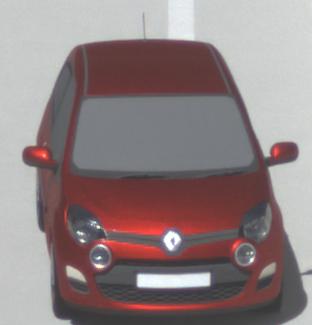
Make: Renault
Model: Twingo 1.2 LEV 16V 75
Detailed model: Twingo (II)
Model produced from: 2012/01
Model produced until: 2014/07
Doors: 3
Color: red
Road condition: dry road
Daytime: midday
Contrast: high contrast